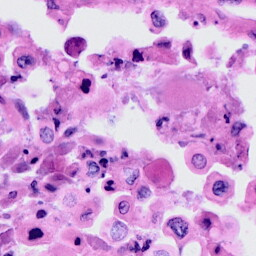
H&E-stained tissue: Cervix